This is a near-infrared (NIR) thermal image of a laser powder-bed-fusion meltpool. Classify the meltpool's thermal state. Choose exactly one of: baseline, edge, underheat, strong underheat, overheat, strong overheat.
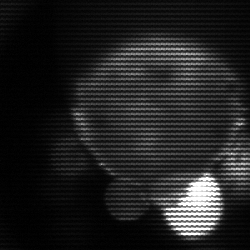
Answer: edge